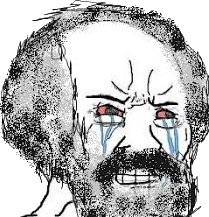
Label: 5_Crying_Wojak